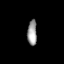
Tissue: prostate
Cell type: Fibroblasts
Senescence score: 0.7687
Nuclear area (px): 235
Mean DAPI intensity: 155.426